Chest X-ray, PA view. Patient: 53 years old, sex F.
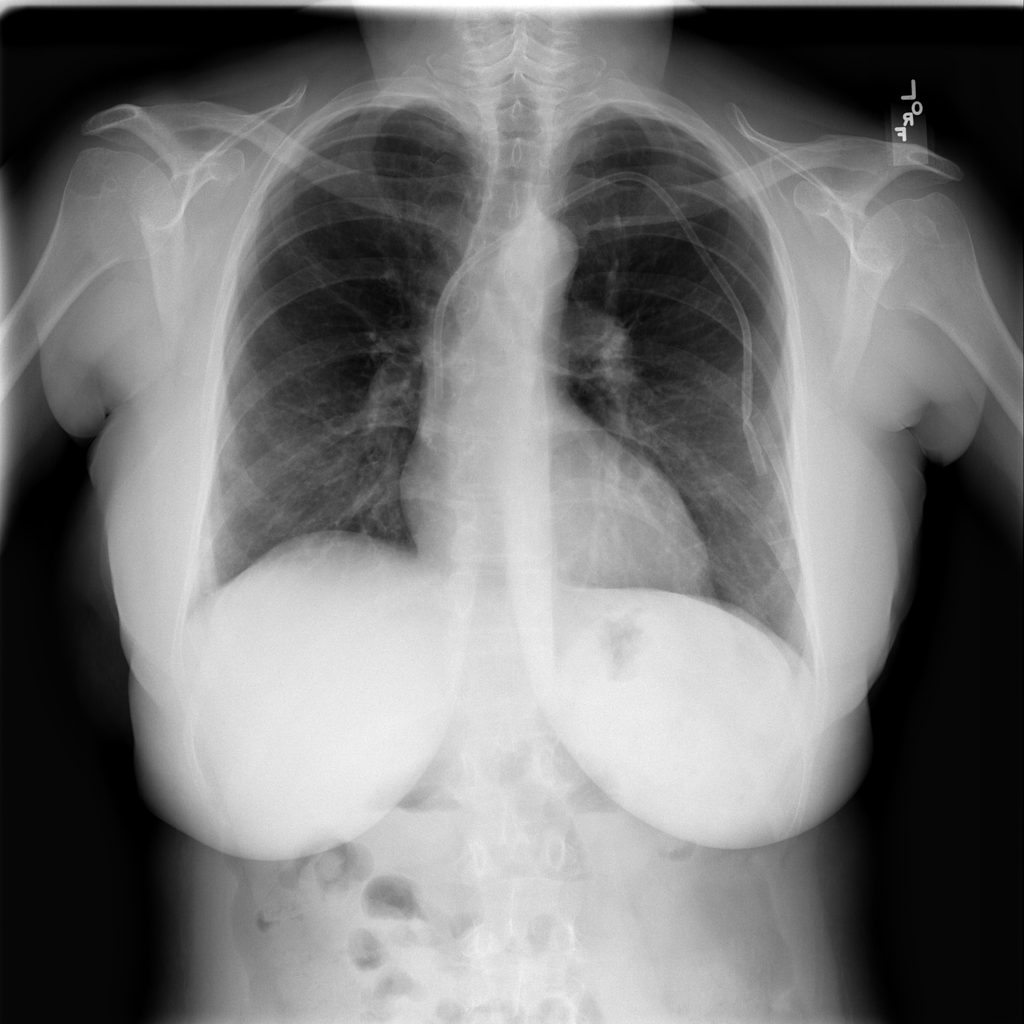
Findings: No Finding